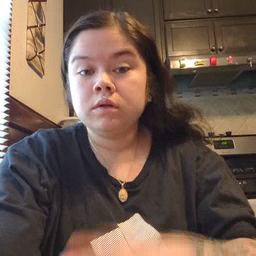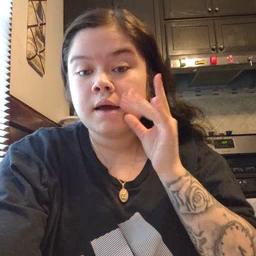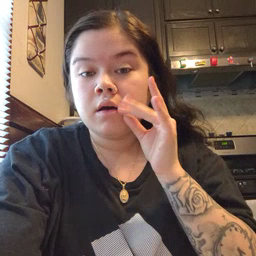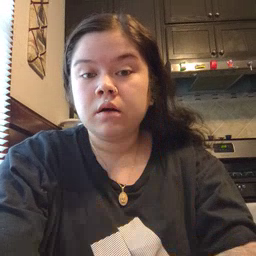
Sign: snack